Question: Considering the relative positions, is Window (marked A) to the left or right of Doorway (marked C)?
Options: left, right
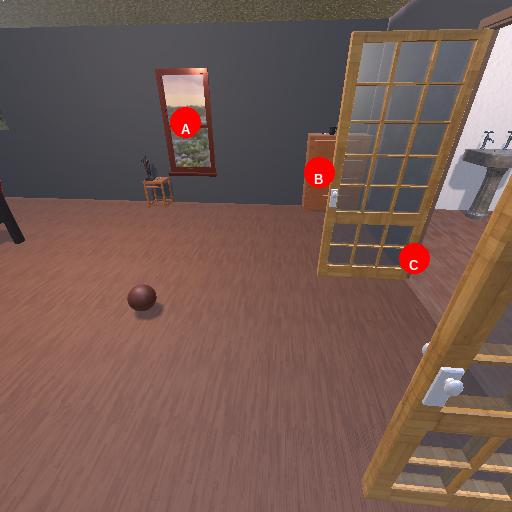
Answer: left